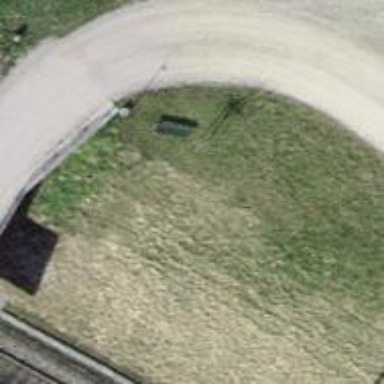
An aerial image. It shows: Bench.